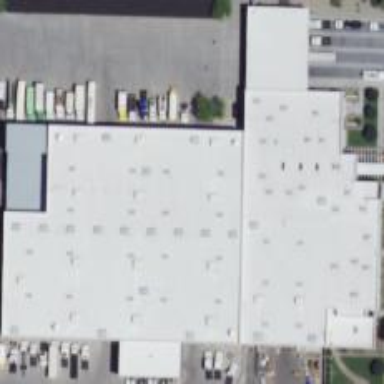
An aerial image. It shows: Car shop building.